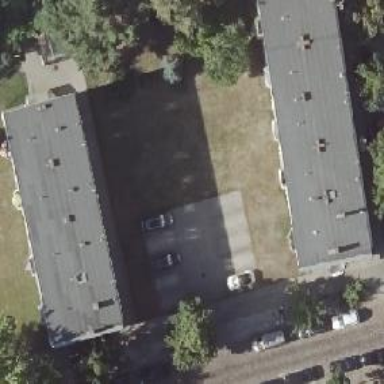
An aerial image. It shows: Street-side parking area.